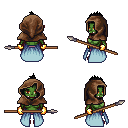
a pixel art fantasy rpg character, female body template, orc, green skin, overskirt, magenta pants, black mohawk hairstyle, cloth hood, gold gloves, spear, four views (front, back, left, right), 2x2 character sprite sheet, small pixel art, hard edges, no anti-aliasing